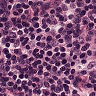
Metastatic tissue present: no